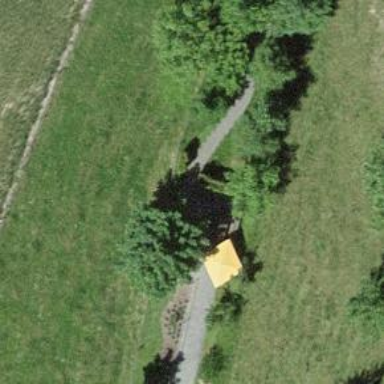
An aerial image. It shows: Bench.